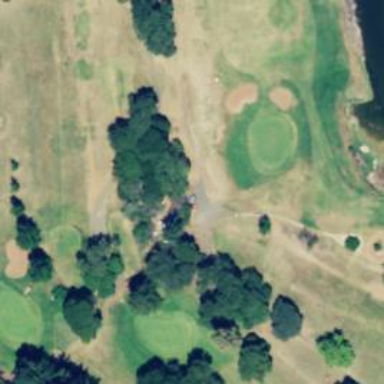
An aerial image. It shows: Pathway for golfing.